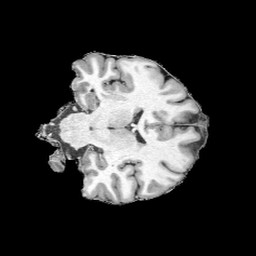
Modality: UNIT1
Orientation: coronal